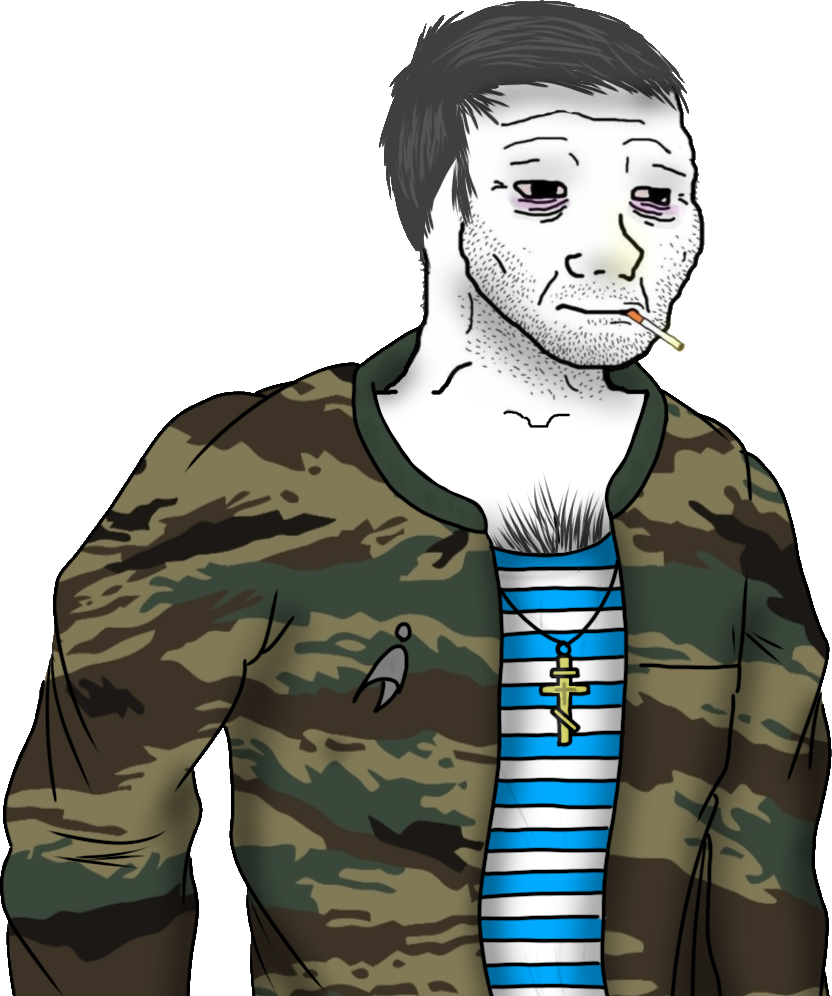
Label: 5_Doomer